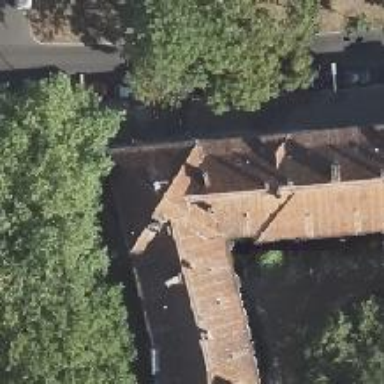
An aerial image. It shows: Hipped roof apartment building.